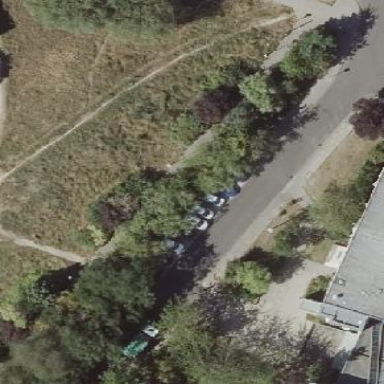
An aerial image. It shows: Parking available on the street side.